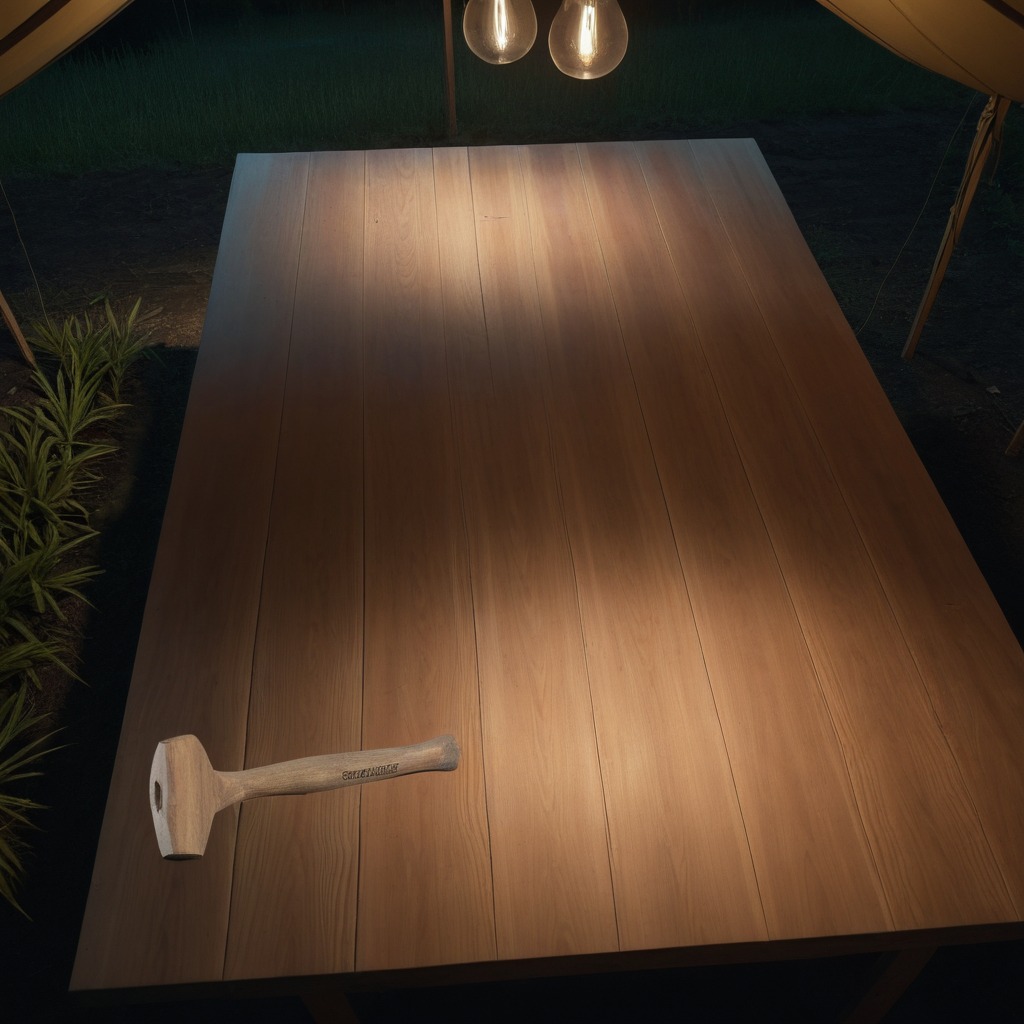
A hammer is lying on a wooden table inside a jungle field workshop tent at night.